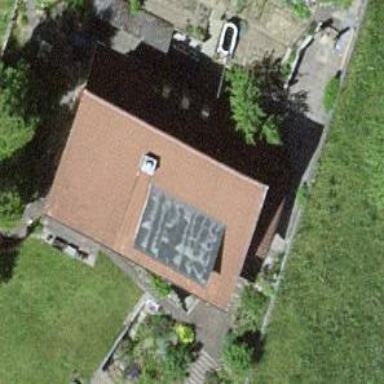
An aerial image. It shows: Simple house.